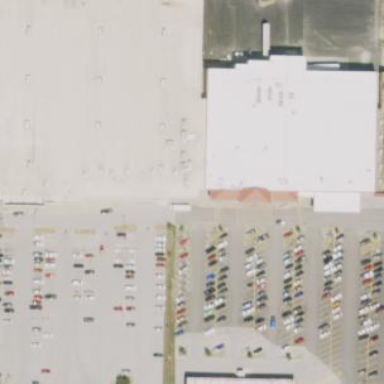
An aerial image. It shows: Retail building that houses department store.